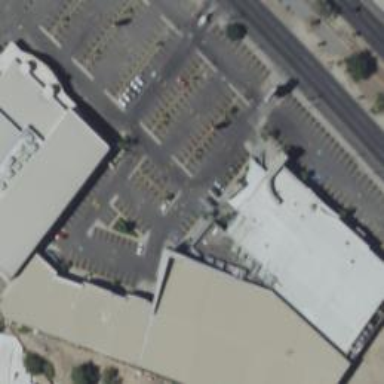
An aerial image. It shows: Retail area consisting of mall.